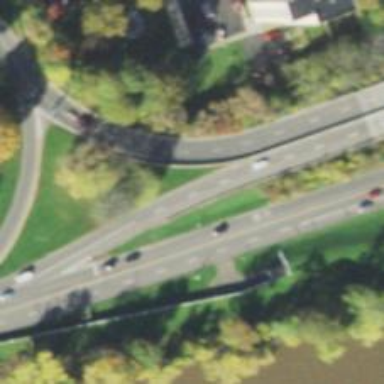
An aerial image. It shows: Primary highway that functions as expressway.